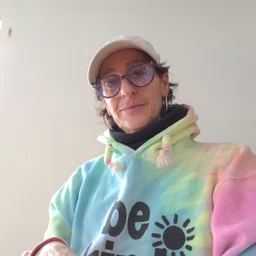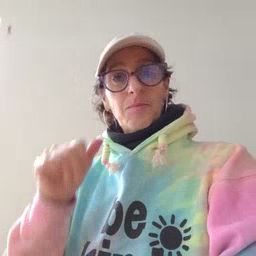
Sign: tomorrow